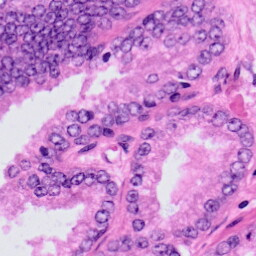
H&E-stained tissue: Prostate